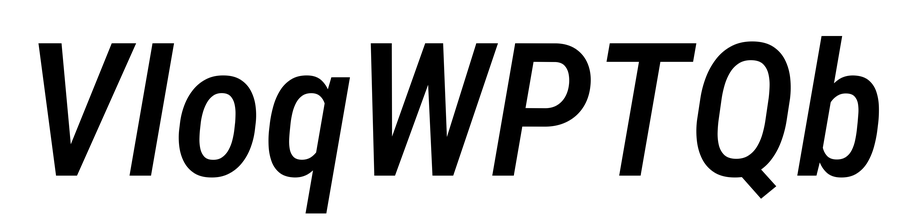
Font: Roboto-Italic_Condensed_Medium_Italic